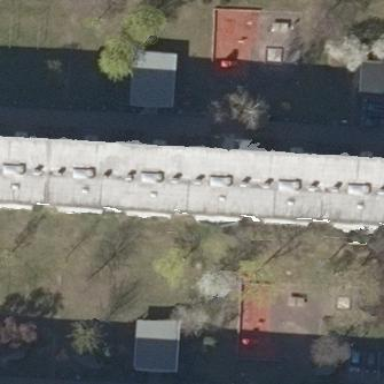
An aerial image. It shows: White apartment building with flat roof made of gray tar paper.